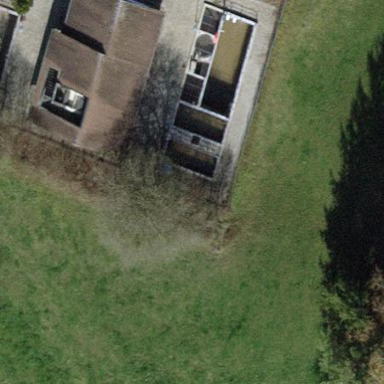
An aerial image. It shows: View of wastewater plant.